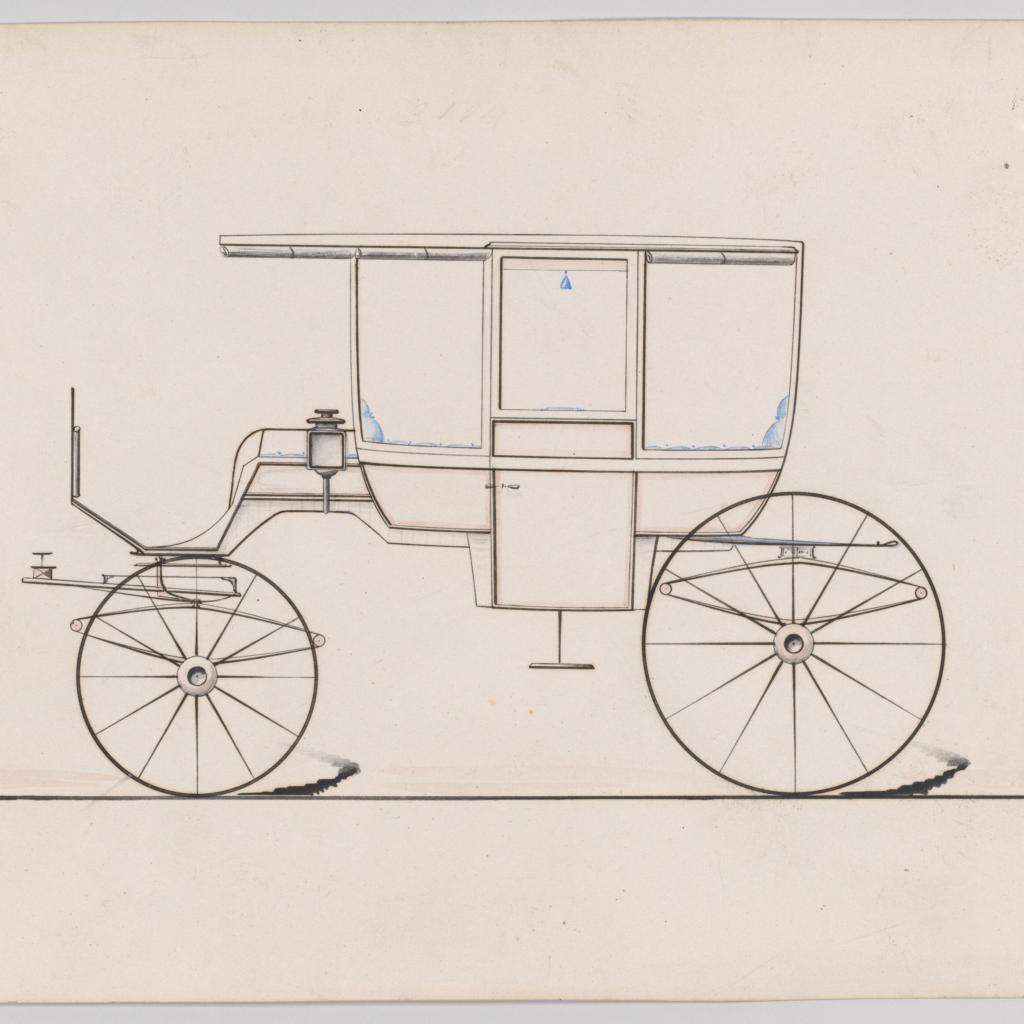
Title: Design for 6 seat Rockaway, no. 3104a
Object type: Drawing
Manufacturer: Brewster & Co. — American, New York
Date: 1875
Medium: Pen and black ink, watercolor and gouache
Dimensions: Sheet: 6 1/4 x 9 1/4 in. (15.9 x 23.5 cm)
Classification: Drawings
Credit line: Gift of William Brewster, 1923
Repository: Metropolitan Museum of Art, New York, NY